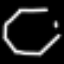
Label: octagon